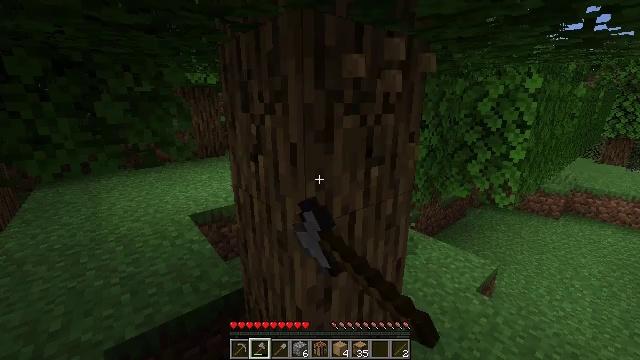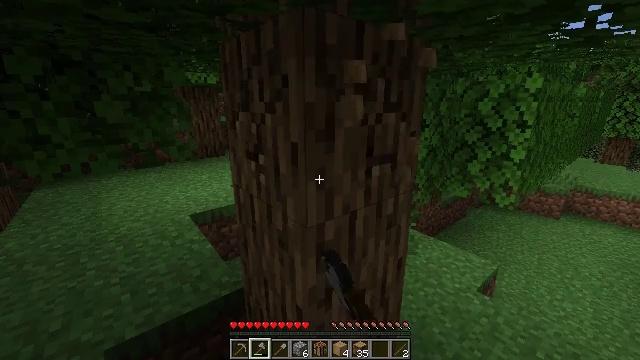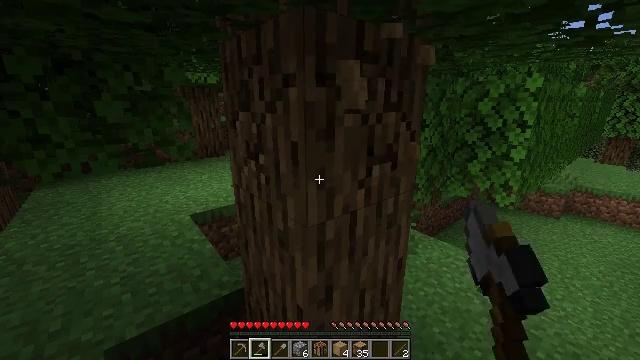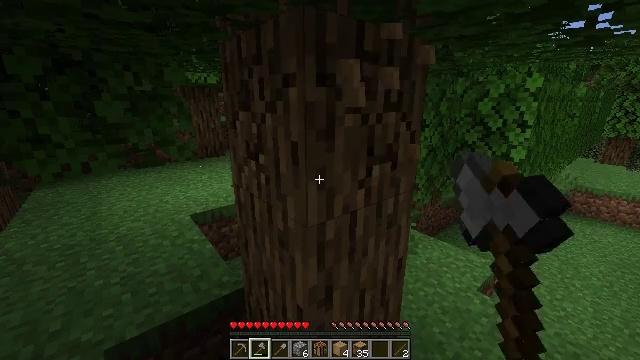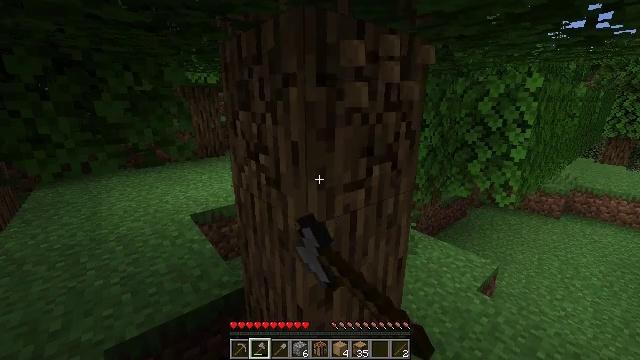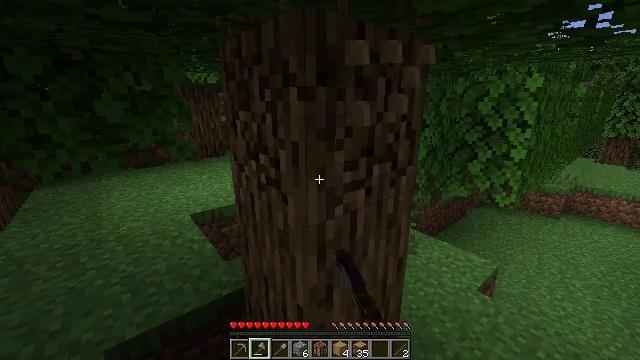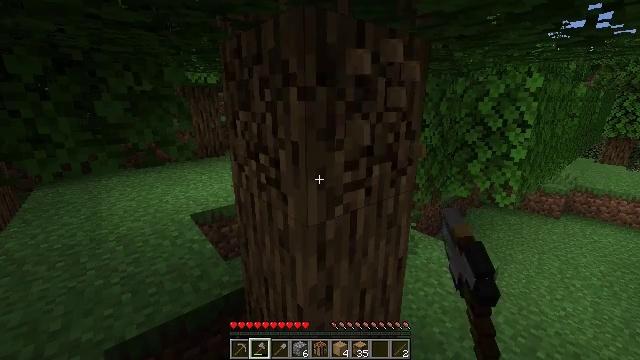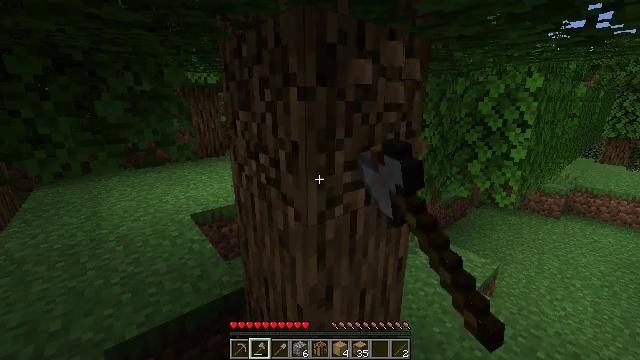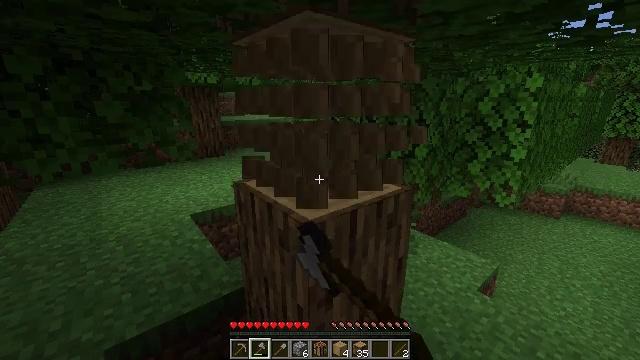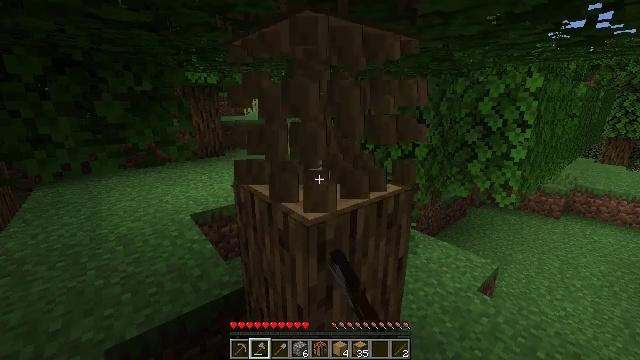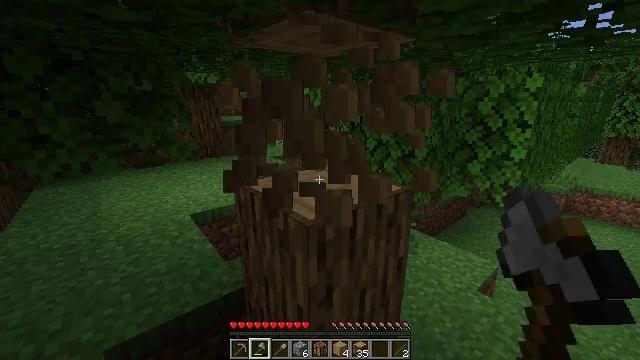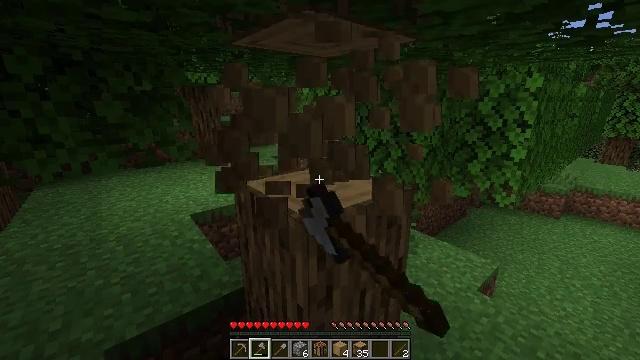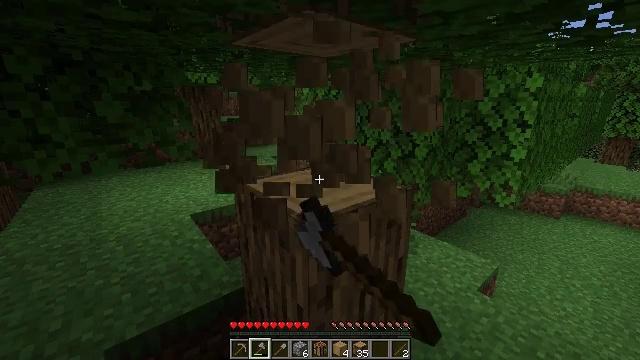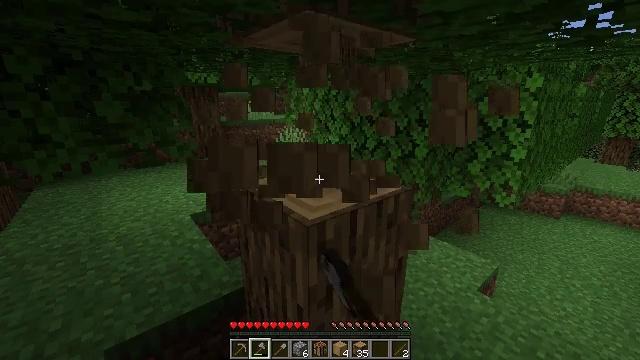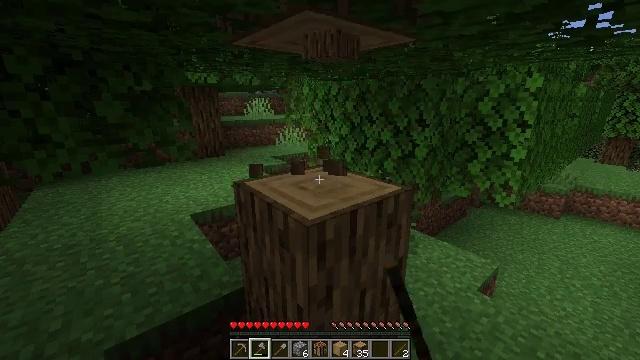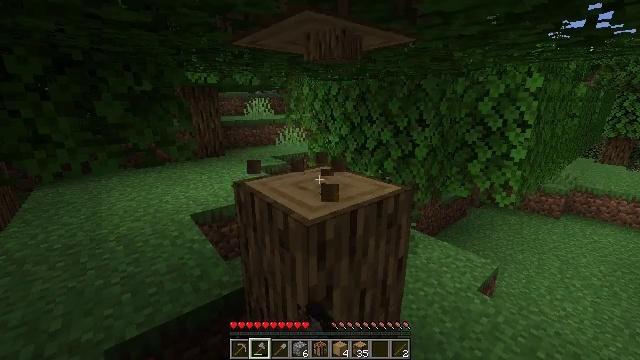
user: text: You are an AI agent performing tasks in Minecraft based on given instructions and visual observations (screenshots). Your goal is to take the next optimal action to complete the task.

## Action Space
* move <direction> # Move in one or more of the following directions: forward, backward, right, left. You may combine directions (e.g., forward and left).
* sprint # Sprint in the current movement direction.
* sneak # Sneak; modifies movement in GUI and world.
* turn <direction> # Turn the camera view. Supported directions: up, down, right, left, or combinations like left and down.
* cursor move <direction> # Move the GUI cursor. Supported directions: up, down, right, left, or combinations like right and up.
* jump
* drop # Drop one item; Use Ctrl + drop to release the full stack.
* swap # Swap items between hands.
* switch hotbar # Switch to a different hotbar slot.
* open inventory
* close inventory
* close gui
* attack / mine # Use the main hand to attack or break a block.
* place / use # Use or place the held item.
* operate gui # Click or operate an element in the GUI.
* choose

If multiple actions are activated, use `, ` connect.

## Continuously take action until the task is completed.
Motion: motion action
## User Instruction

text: Gather oak logs from trees.
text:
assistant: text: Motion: attack / mine
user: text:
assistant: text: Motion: attack / mine
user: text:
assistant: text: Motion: attack / mine
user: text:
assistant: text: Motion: attack / mine
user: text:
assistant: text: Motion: attack / mine
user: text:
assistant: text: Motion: attack / mine
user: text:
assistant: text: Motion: attack / mine
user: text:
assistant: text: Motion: attack / mine
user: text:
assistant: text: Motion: attack / mine
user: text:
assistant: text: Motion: attack / mine
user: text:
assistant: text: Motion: attack / mine
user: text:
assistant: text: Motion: attack / mine
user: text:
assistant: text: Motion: attack / mine
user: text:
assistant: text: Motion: attack / mine
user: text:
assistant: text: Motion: attack / mine
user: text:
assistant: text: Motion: attack / mine
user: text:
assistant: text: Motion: turn down, attack / mine
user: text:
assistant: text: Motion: turn down, attack / mine
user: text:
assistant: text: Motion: turn down, attack / mine
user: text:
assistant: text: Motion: attack / mine
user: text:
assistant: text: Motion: attack / mine
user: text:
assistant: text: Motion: attack / mine
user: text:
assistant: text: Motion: attack / mine
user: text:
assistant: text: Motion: attack / mine
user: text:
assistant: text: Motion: attack / mine
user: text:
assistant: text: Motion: attack / mine
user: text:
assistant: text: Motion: move forward, attack / mine
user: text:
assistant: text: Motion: move forward, attack / mine
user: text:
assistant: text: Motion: move forward, attack / mine
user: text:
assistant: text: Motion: move forward, attack / mine